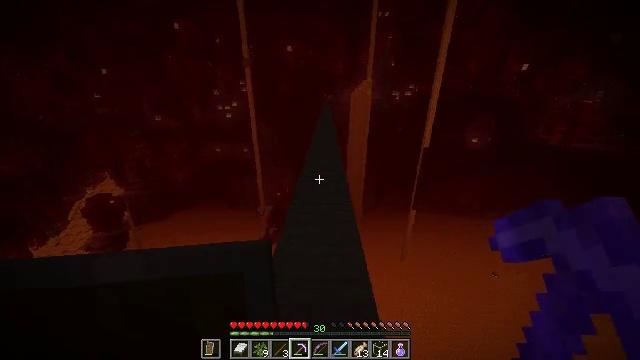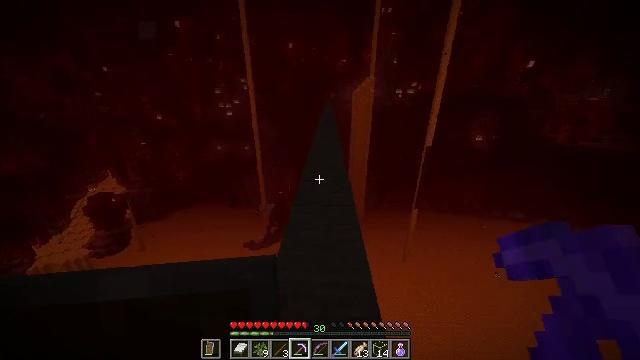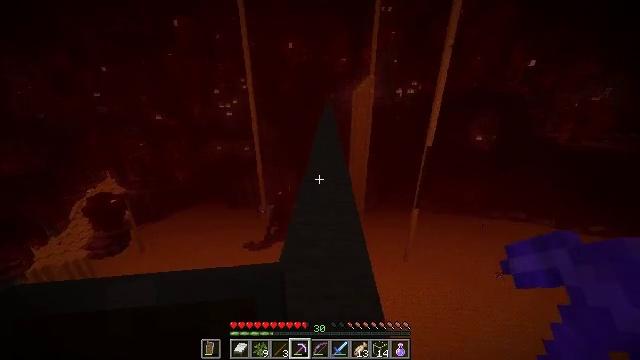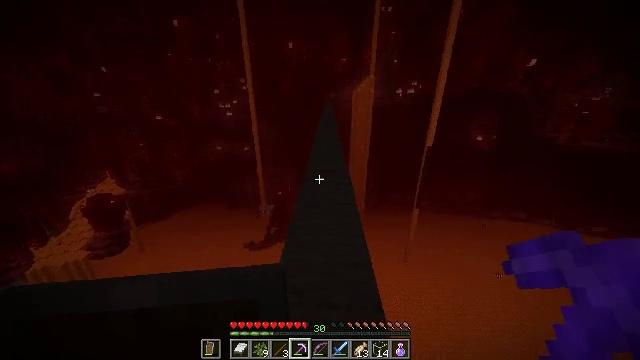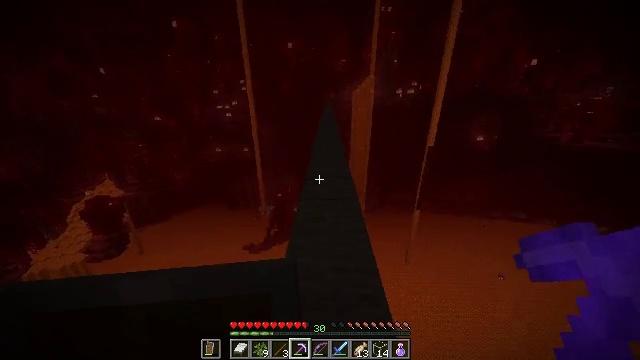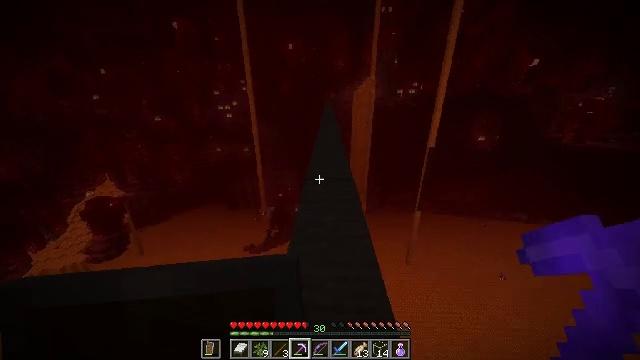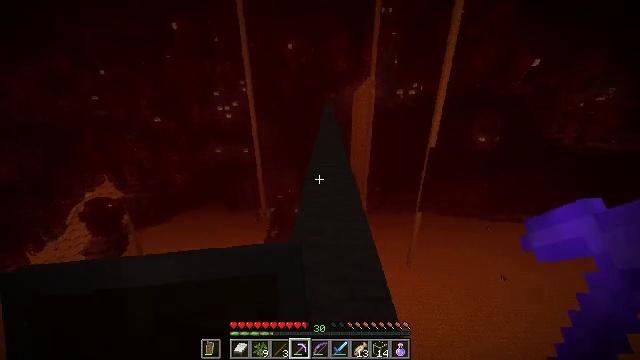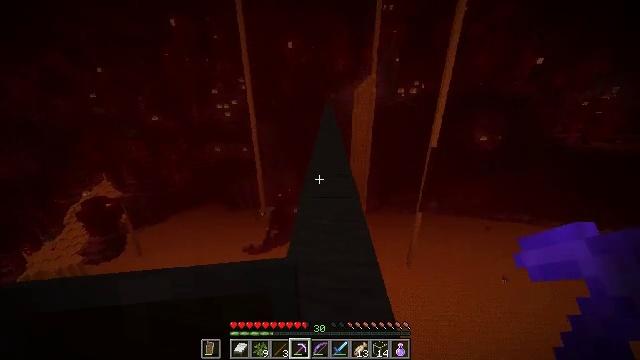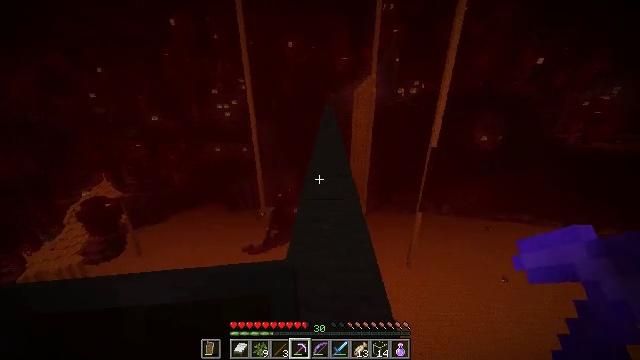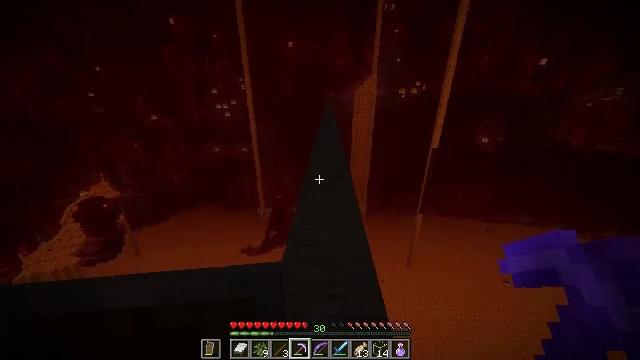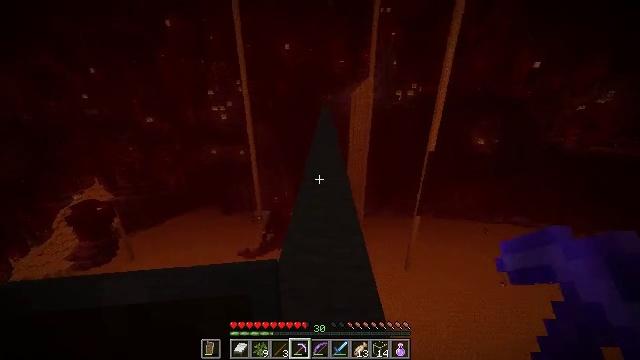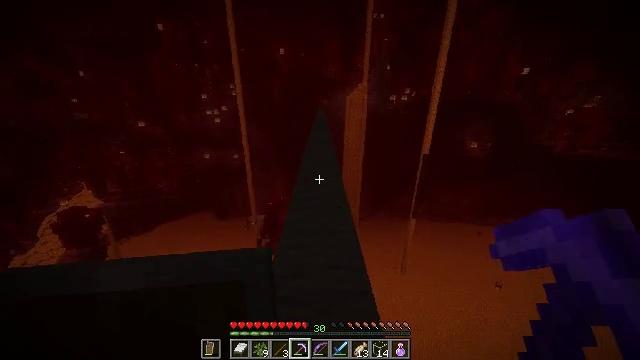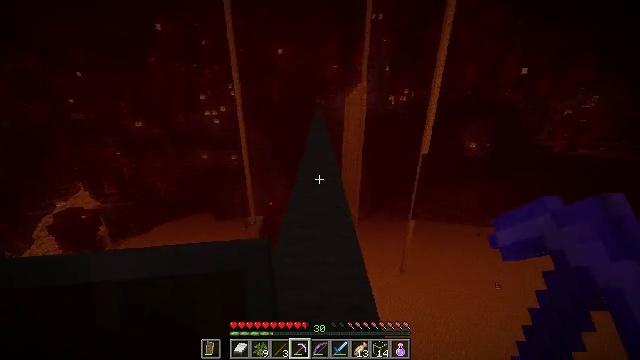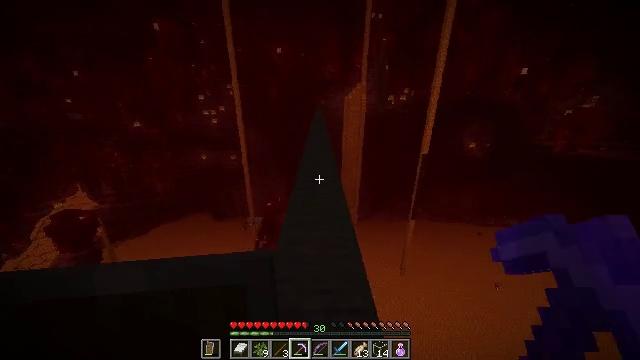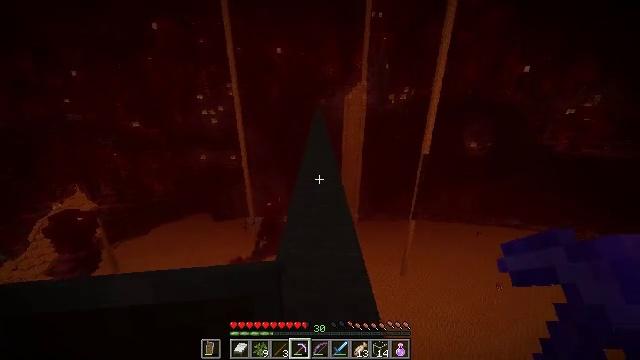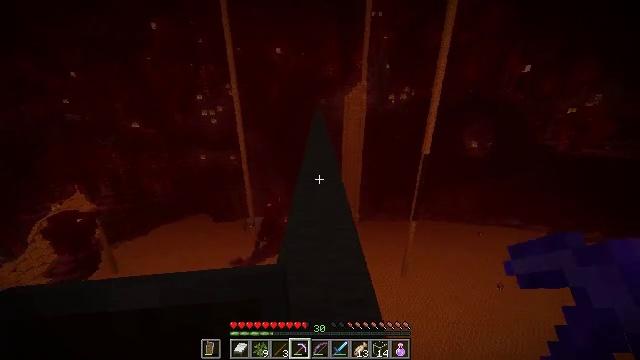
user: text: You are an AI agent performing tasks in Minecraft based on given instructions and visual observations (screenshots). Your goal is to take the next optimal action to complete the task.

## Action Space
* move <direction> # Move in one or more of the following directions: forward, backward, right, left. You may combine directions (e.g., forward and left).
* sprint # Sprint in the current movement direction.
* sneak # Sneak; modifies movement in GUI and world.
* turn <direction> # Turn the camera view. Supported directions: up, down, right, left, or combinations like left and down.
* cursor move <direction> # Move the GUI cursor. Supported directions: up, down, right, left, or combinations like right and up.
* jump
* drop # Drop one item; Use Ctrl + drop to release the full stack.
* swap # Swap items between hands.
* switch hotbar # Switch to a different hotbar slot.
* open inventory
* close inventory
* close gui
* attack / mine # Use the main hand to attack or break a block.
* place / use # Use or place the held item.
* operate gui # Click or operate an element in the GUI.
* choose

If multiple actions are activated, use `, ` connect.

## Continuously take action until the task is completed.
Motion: motion action
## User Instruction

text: Mine nether bricks.
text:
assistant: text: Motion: move forward
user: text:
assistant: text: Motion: move forward
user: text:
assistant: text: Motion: move forward
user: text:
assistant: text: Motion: move forward
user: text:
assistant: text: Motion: move forward
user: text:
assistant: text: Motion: move forward
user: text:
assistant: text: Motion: move forward
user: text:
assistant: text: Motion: move forward
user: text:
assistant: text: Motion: move forward
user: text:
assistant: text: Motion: move forward
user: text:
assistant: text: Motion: move forward, turn right
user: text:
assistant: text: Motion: move forward
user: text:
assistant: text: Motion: move forward
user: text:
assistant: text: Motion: move forward
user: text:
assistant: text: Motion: move forward
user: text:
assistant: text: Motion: move forward
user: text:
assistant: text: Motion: move forward
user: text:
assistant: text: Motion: move forward
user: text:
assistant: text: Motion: move forward
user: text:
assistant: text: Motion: move forward
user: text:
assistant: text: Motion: move forward
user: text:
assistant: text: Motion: move forward
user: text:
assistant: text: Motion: move forward
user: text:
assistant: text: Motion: move forward
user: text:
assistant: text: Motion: move forward, jump
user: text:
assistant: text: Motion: move forward, jump
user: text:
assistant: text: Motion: move forward, jump
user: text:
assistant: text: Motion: move forward, jump
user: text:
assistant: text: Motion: move forward, jump
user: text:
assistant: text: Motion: move forward, jump